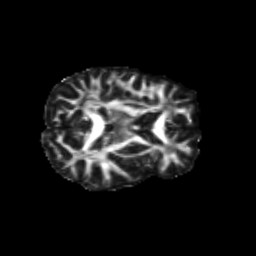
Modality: FA
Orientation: axial
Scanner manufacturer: siemens
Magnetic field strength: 3 T
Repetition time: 9.2 s
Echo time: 0.084 s